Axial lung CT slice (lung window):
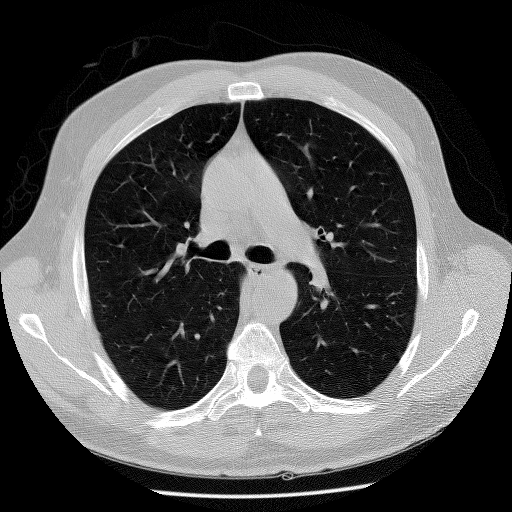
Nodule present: no